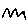
Label: zigzag